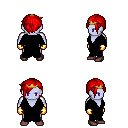
a pixel art fantasy rpg character, male body template, dark elf, purple skin, black robe, gold greaves, red pixie cut hairstyle, gold tiara, gold gloves, maroon shoes, four views (front, back, left, right), 2x2 character sprite sheet, small pixel art, hard edges, no anti-aliasing